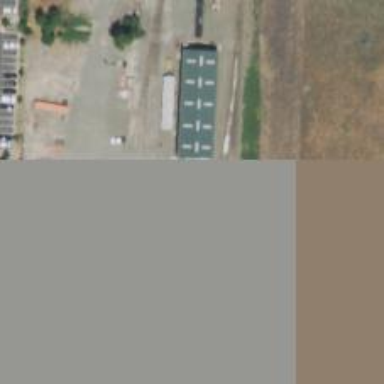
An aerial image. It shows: Railway siding for service.